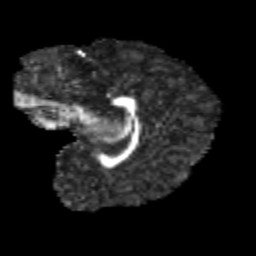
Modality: FA
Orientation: sagittal
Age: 10
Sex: female
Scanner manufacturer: siemens
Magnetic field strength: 3 T
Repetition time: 3.8 s
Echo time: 0.07 s